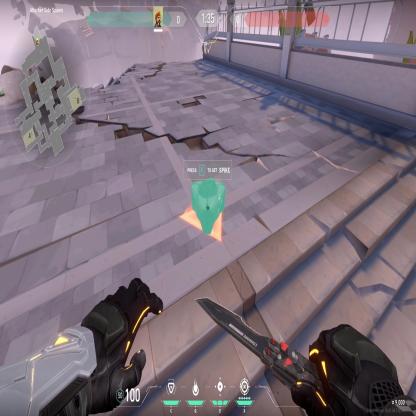
Label: dropped spike